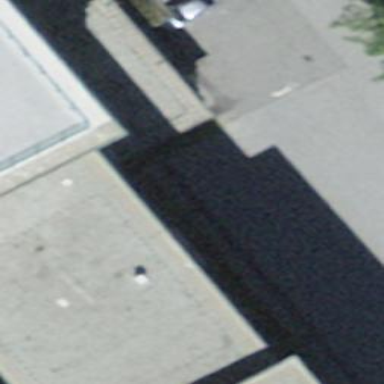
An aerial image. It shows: Part of building is shown in the image.